Question: I have one web site in IIS, and I would like to have version 2, 3.5, and 4 applications hosted under the same IIS web site. Is this possible?
Thought it'd be as easy as modifying the web.config. What I have so far is I created an ASP.NET 3.5 site on the root. Then I created a directory underneath and deployed an ASP.NET 2.0 site. So far, when I view the 3.5 site, it views fine. The 2.0 site, however, when I browse to the directory's default.aspx, I get:
Description: An error occurred during the parsing of a resource required to service this request. Please review the following specific parse error details and modify your source file appropriately.
Any thoughts?
Thanks.
UPDATED to show full error (not sure if it helps)

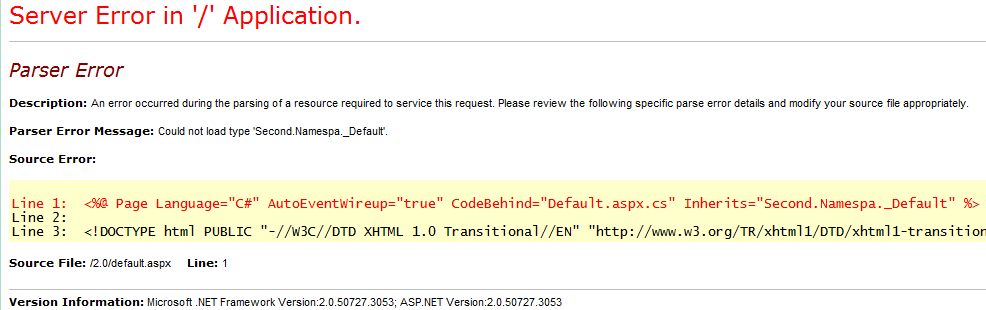
Answer: You need separate IIS Applications for each web app. Coincidentally, separate apps can have separate App Pools, which in turn can have separate .NET framework versions.
In the case of your app, you're having issues with a .NET 2.0 web app and a .NET 3.5 web app, which use the same version of .NET (CLR 2.0). The issue you're seeing is because the sub-app isn't marked as a separate application, so the runtime is looking in the wrong place for the assembly to load your type.
Your site contents probably look something like this:
'''
root (~/)
- bin
* app.dll
- sub-app
- bin
* subapp.dll
'''
When the subapp runs, it's trying to load type Second.Namespa._Default, but the assembly path is to ~/bin (root/bin), which doesn't contain the correct assembly. If you mark sub-app as its own application in IIS, you'll get this:
'''
root (~/)
- bin
* app.dll
- sub-app (~/ again for anything below)
- bin
* subapp.dll
'''
Now loading Second.Namespa._Default will look in the ~/bin (now sub-app/bin), and find the correct assembly and be able to load the type.